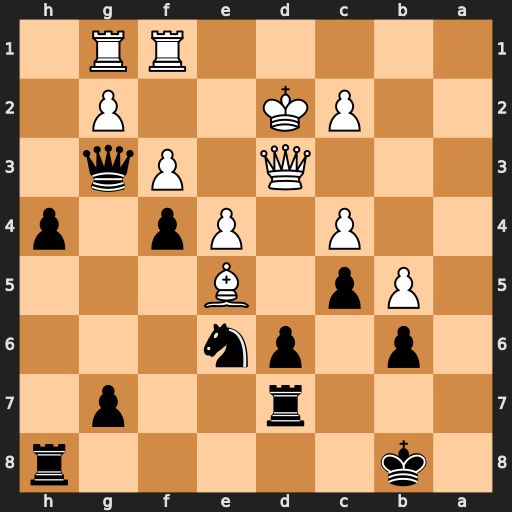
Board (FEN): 1k5r/3r2p1/1p1pn3/1Pp1B3/2P1Pp1p/3Q1Pq1/2PK2P1/5RR1
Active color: b
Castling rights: -
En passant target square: -
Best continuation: dxe5 Qxd7 Rd8 Qxd8+ Nxd8